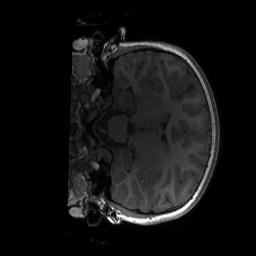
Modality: T1w
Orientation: coronal
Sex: female
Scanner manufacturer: siemens
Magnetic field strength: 3 T
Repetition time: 1.9 s
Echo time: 0.00243 s